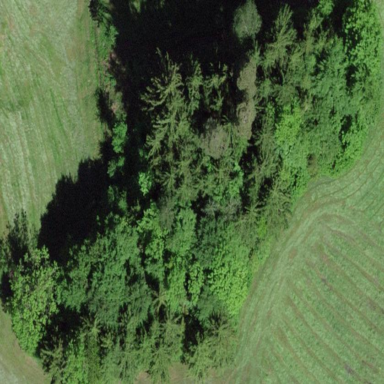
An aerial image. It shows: Forest area.